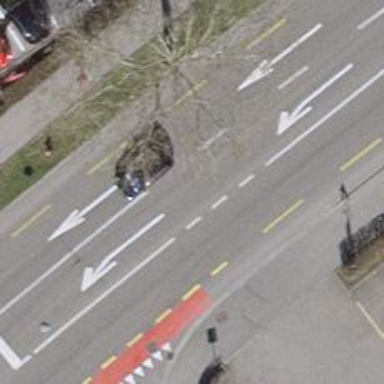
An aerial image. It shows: Primary road with asphalt surface. It has designated lane for cyclists and trolley wire for electric vehicles.